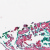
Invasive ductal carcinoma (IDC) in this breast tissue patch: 0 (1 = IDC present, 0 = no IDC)